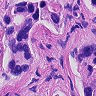
Metastatic tissue present: yes